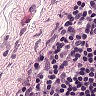
Metastatic tissue present: no